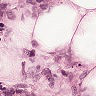
Metastatic tissue present: yes